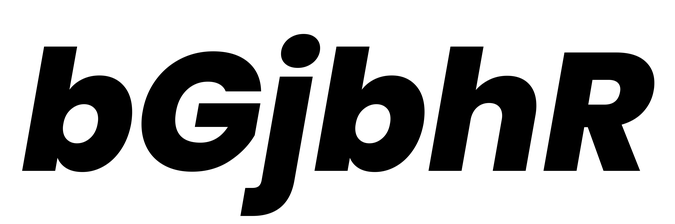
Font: Poppins-ExtraBoldItalic